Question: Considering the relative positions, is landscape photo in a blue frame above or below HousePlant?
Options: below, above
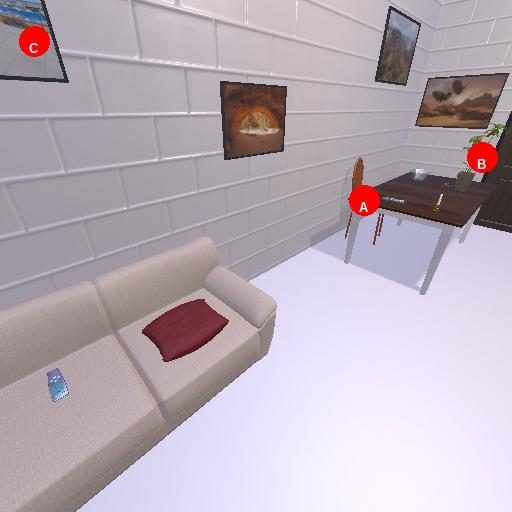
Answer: below